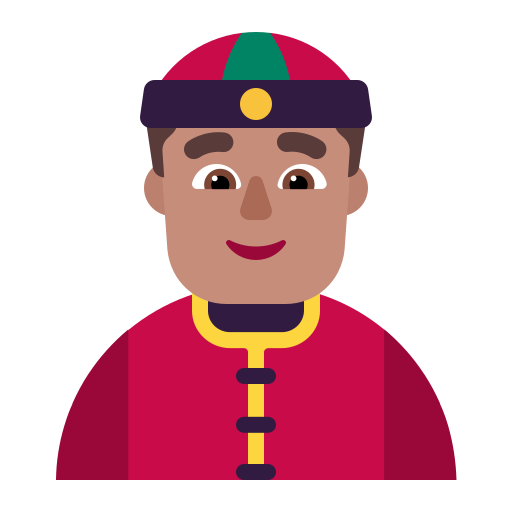
person with skullcap flat